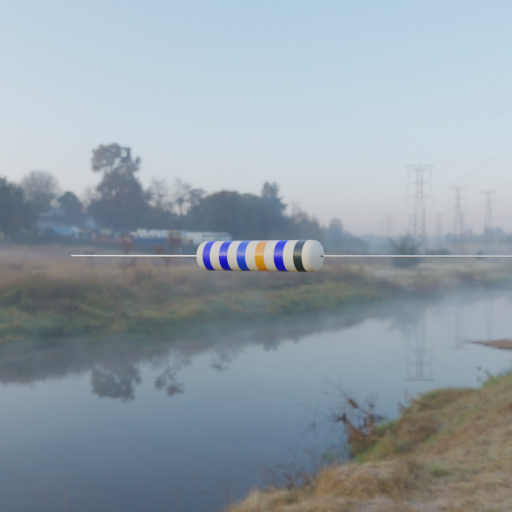
Resistor colour bands (in order): blue, blue, blue, orange, blue, black